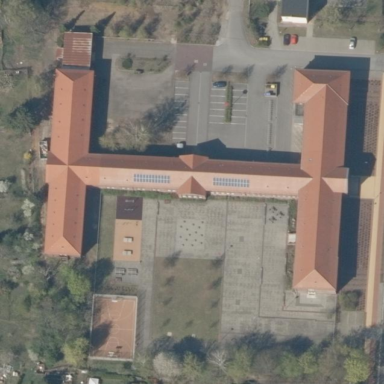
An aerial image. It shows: School.